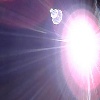
Label: sunburn